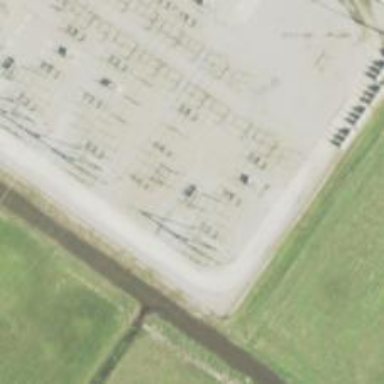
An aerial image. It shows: Switch for power supply.